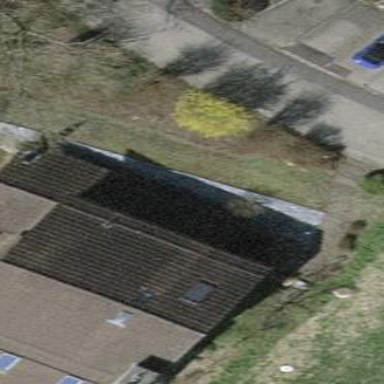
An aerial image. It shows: View of roof of building.